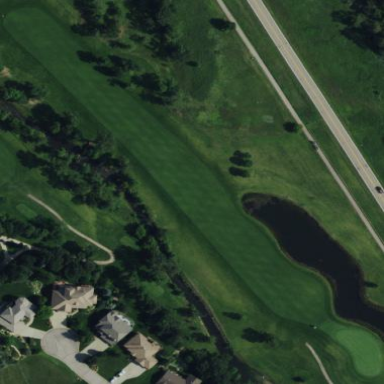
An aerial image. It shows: Golf fairway in the image.